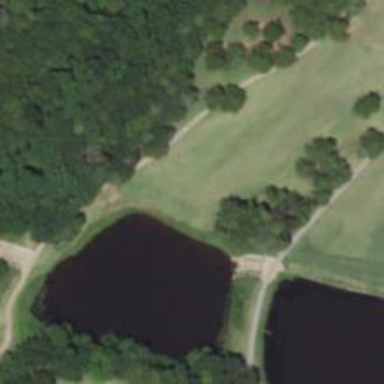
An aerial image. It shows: Path for golf carts.